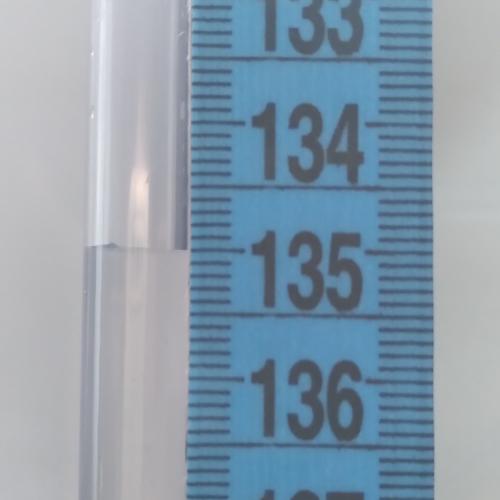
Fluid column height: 135.0 cm